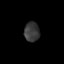
Tissue: lung
Cell type: Endothelial cells
Senescence score: 0.5578
Nuclear area (px): 292
Mean DAPI intensity: 56.589